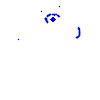
Particle: electron